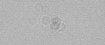
Label: camera_spot